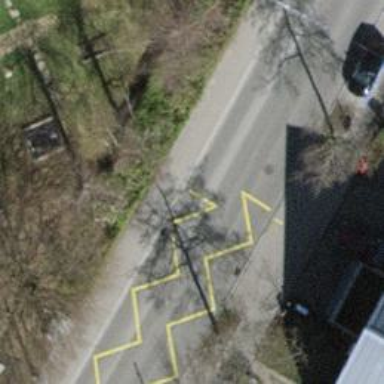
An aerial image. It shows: Trolleybus stop position for public transport.